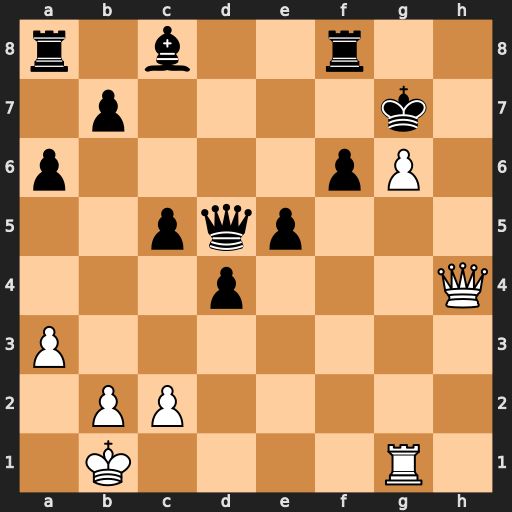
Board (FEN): r1b2r2/1p4k1/p4pP1/2pqp3/3p3Q/P7/1PP5/1K4R1
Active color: w
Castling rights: -
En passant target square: -
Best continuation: Qh7#